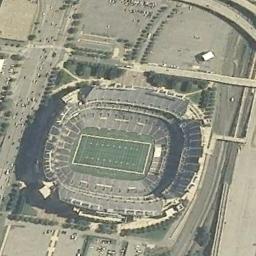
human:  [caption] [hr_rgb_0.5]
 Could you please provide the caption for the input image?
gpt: Oval stadium surrounded by road .

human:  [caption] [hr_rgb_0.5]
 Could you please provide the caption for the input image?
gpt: The stadium is on the bare land next to some roads .

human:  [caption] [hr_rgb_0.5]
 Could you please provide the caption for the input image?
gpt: This oval stadium is surrounded by dense residential areas .

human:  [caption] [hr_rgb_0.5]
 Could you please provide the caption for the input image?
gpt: There are many cars beside the stadium .

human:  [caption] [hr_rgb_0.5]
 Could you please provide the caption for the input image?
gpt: There are some green bushes near the stadium .